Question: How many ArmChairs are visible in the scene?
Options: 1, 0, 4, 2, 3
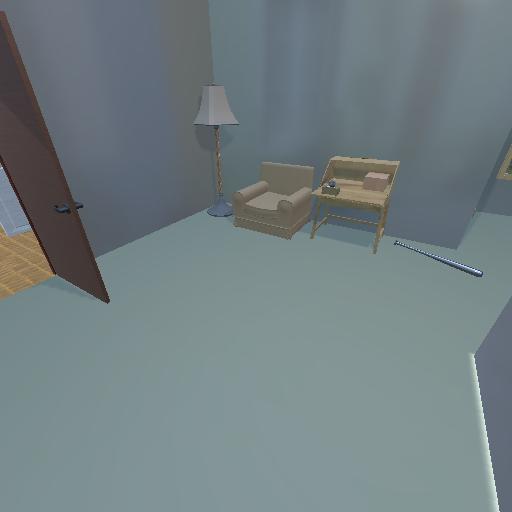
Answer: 1